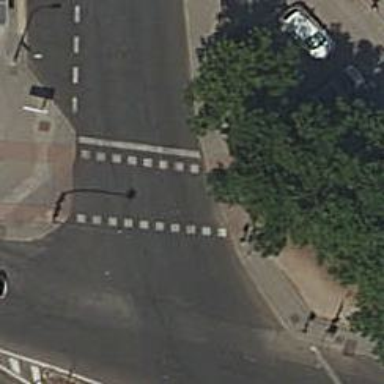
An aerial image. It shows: Crossing with traffic signals.